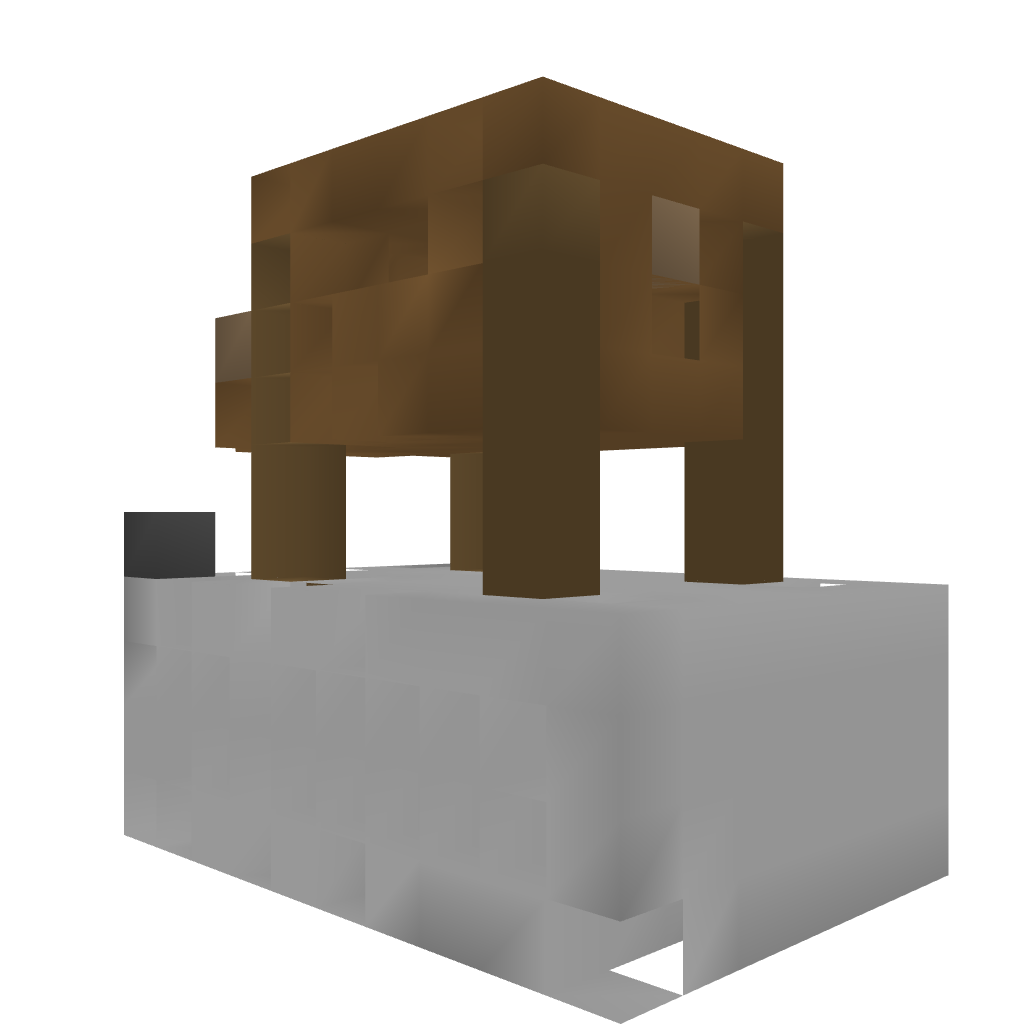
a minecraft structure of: Witchhouse